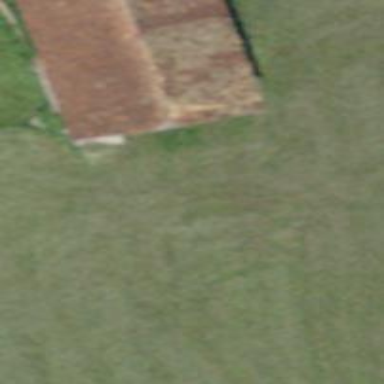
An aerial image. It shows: Rural barn.